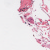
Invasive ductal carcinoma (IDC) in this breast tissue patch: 0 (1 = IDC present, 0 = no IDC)